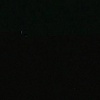
Label: space